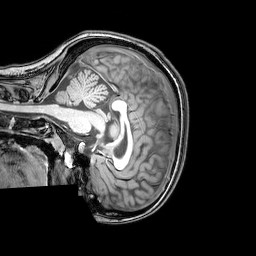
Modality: T1w
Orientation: sagittal
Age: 21
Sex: female
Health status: healthy
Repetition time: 0.081 s
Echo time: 0.037 s